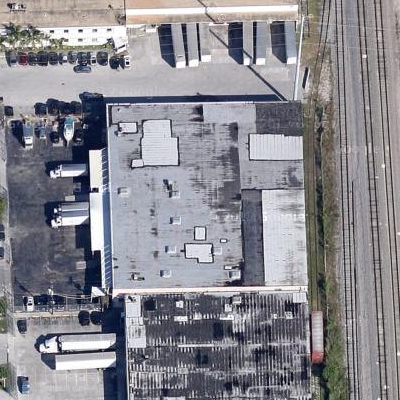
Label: cIndustry